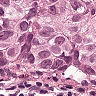
Metastatic tissue present: yes